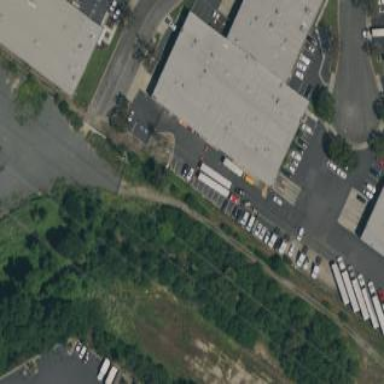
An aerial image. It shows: Warehouse.